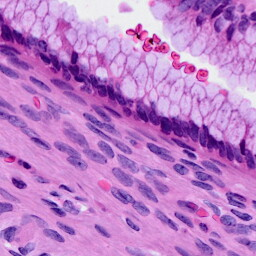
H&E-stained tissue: Cervix